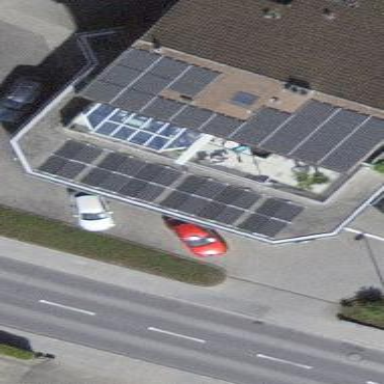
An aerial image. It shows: Solar photovoltaic panel generator.